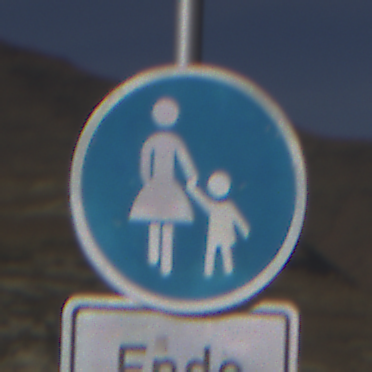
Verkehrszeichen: Gehweg
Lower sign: HinweisDurchVerbaleAngabe2
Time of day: MorningAfternoon
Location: Outdoor (Nature)
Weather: PartlyCloudy
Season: NotSpecified
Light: Natural